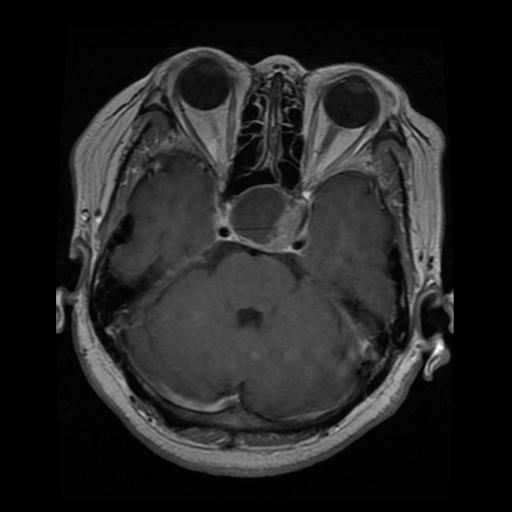
Label: pituitary